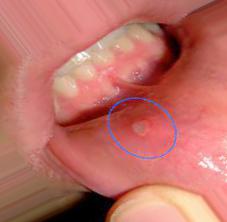
Condition: Mouth Ulcer